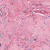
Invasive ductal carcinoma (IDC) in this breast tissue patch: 0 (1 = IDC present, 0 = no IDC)